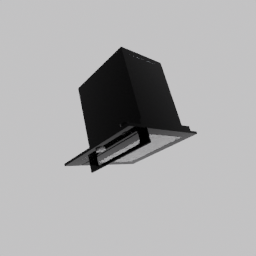
Label: appliances